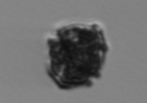
Label: Kryptoperidinium_triquetrum